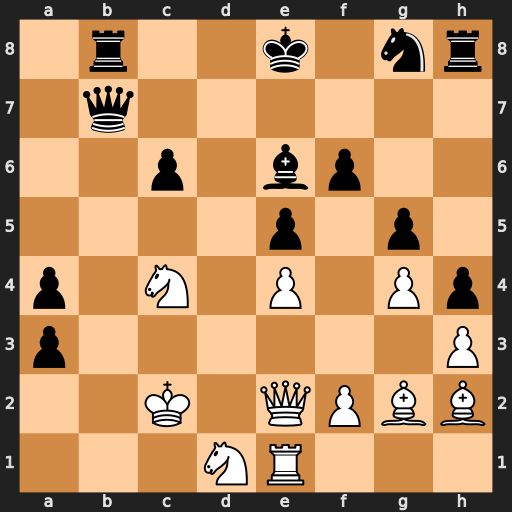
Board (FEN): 1r2k1nr/1q6/2p1bp2/4p1p1/p1N1P1Pp/p6P/2K1QPBB/3NR3
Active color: w
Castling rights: k
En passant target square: -
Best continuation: Nd6+ Kf8 Nxb7